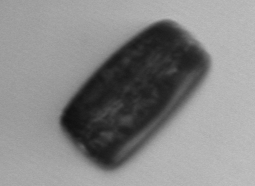
Label: Coscinodiscus